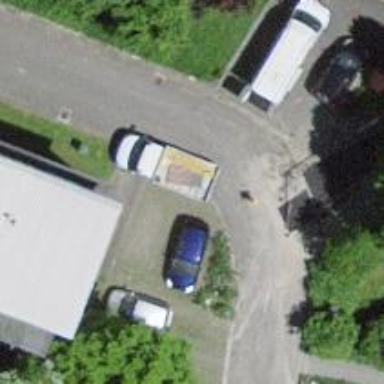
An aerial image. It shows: Asphalt road in residential area.